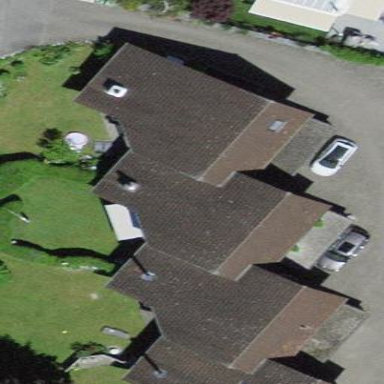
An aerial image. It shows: Terrace building.